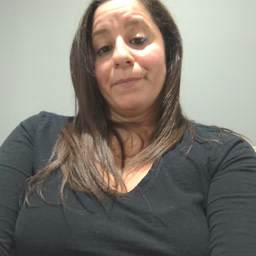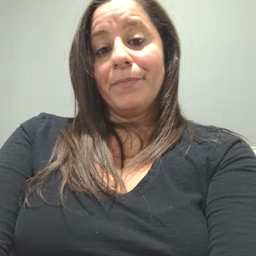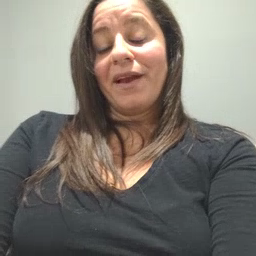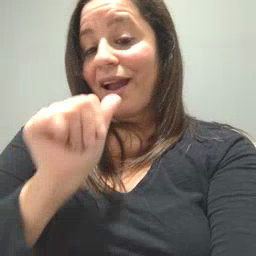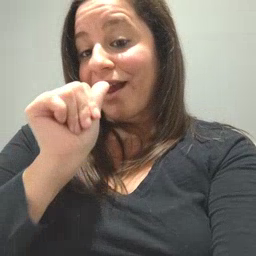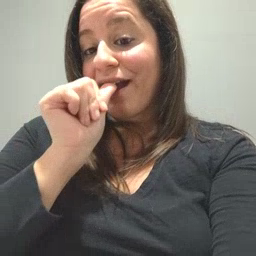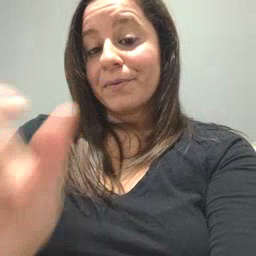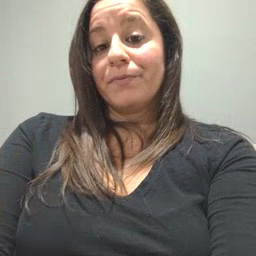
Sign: nuts